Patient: sex F, age 31
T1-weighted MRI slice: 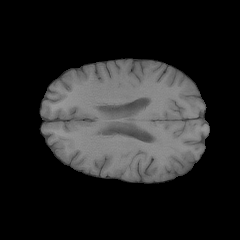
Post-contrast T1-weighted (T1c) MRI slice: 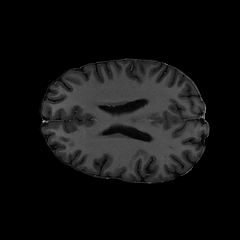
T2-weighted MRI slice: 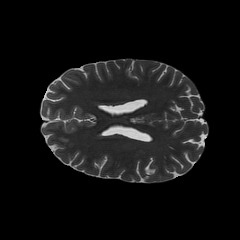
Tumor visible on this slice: no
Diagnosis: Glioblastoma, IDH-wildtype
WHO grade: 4